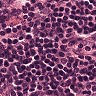
Metastatic tissue present: no